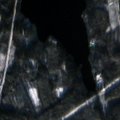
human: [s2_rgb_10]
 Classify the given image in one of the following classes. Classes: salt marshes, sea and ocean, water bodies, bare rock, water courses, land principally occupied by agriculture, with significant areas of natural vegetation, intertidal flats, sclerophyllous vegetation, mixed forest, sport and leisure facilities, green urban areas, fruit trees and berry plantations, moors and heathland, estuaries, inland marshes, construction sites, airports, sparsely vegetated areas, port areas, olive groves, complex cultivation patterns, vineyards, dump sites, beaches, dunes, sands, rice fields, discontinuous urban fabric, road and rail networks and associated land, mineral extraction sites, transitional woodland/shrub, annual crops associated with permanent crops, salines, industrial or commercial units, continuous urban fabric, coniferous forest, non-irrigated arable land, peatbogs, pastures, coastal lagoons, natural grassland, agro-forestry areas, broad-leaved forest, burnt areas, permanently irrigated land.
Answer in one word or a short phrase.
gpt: coniferous forest, mixed forest, transitional woodland/shrub, water bodies